Chest X-ray:
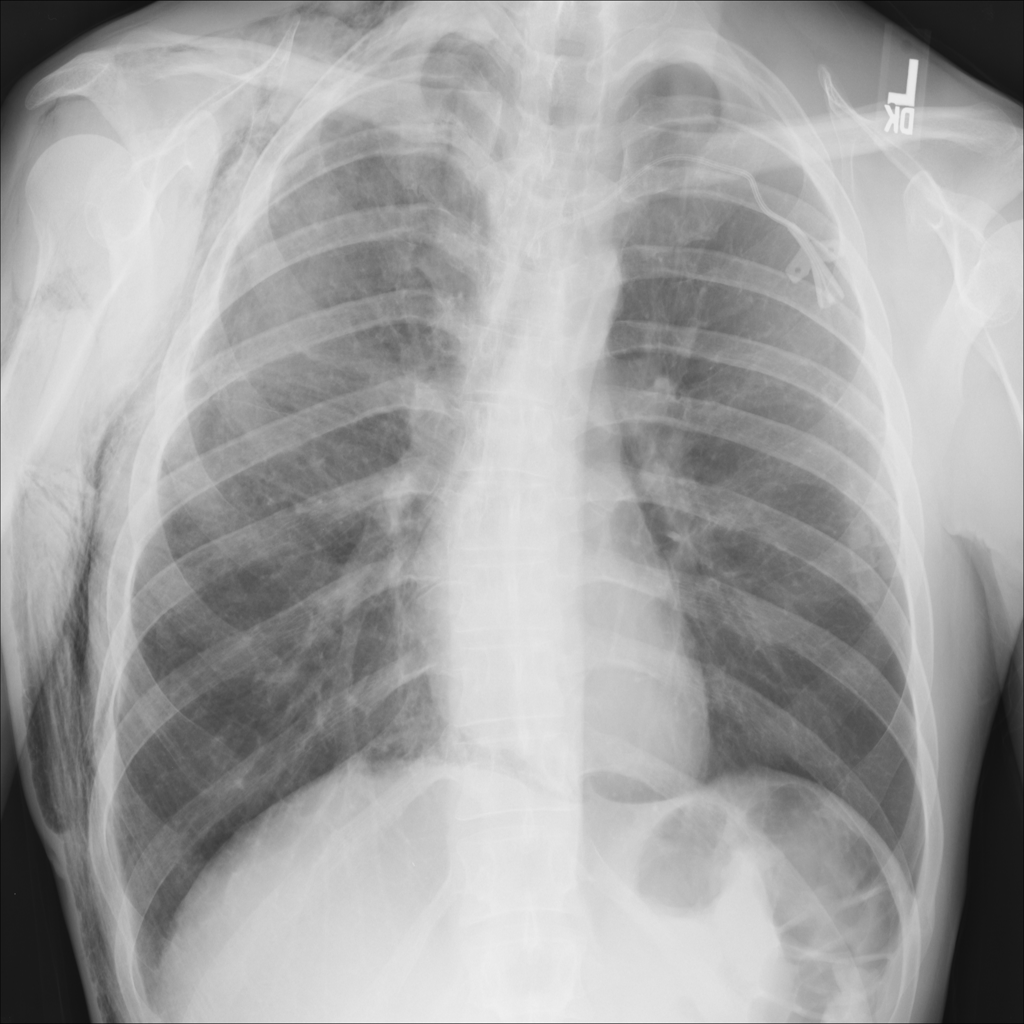
No abnormal finding: yes